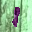
Label: 1